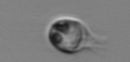
Label: Balanion